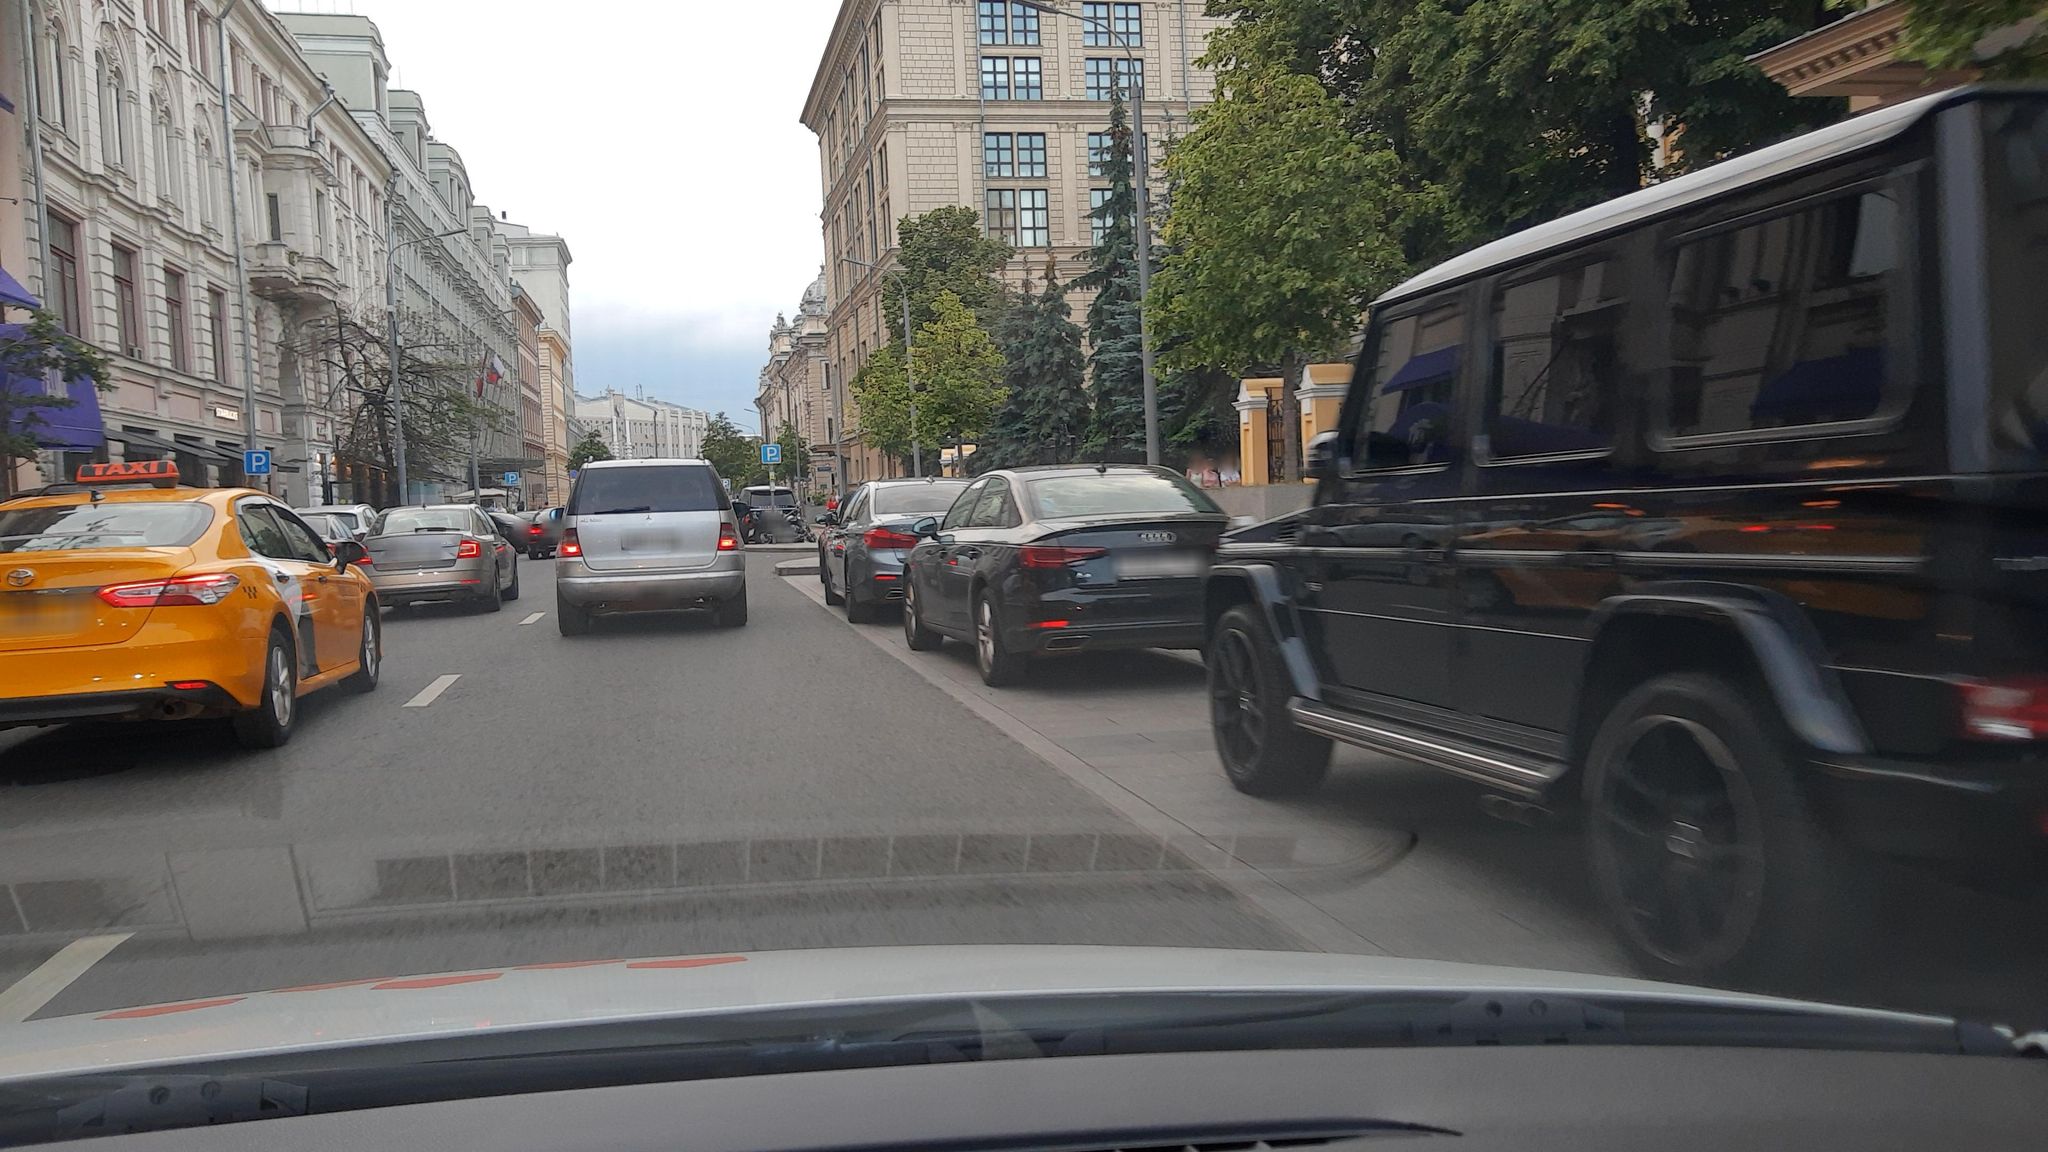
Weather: cloudy
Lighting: day
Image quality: good
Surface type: driving surface
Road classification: tertiary
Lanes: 2
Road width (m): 4.5
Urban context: urban centre
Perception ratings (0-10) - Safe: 5.61, Lively: 9.39, Beautiful: 9.53, Boring: 1.66, Depressing: 1.34, Wealthy: 5.14